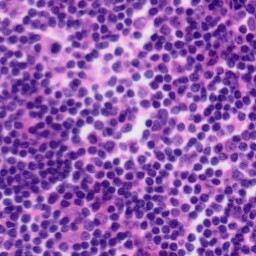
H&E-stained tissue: Tonsil